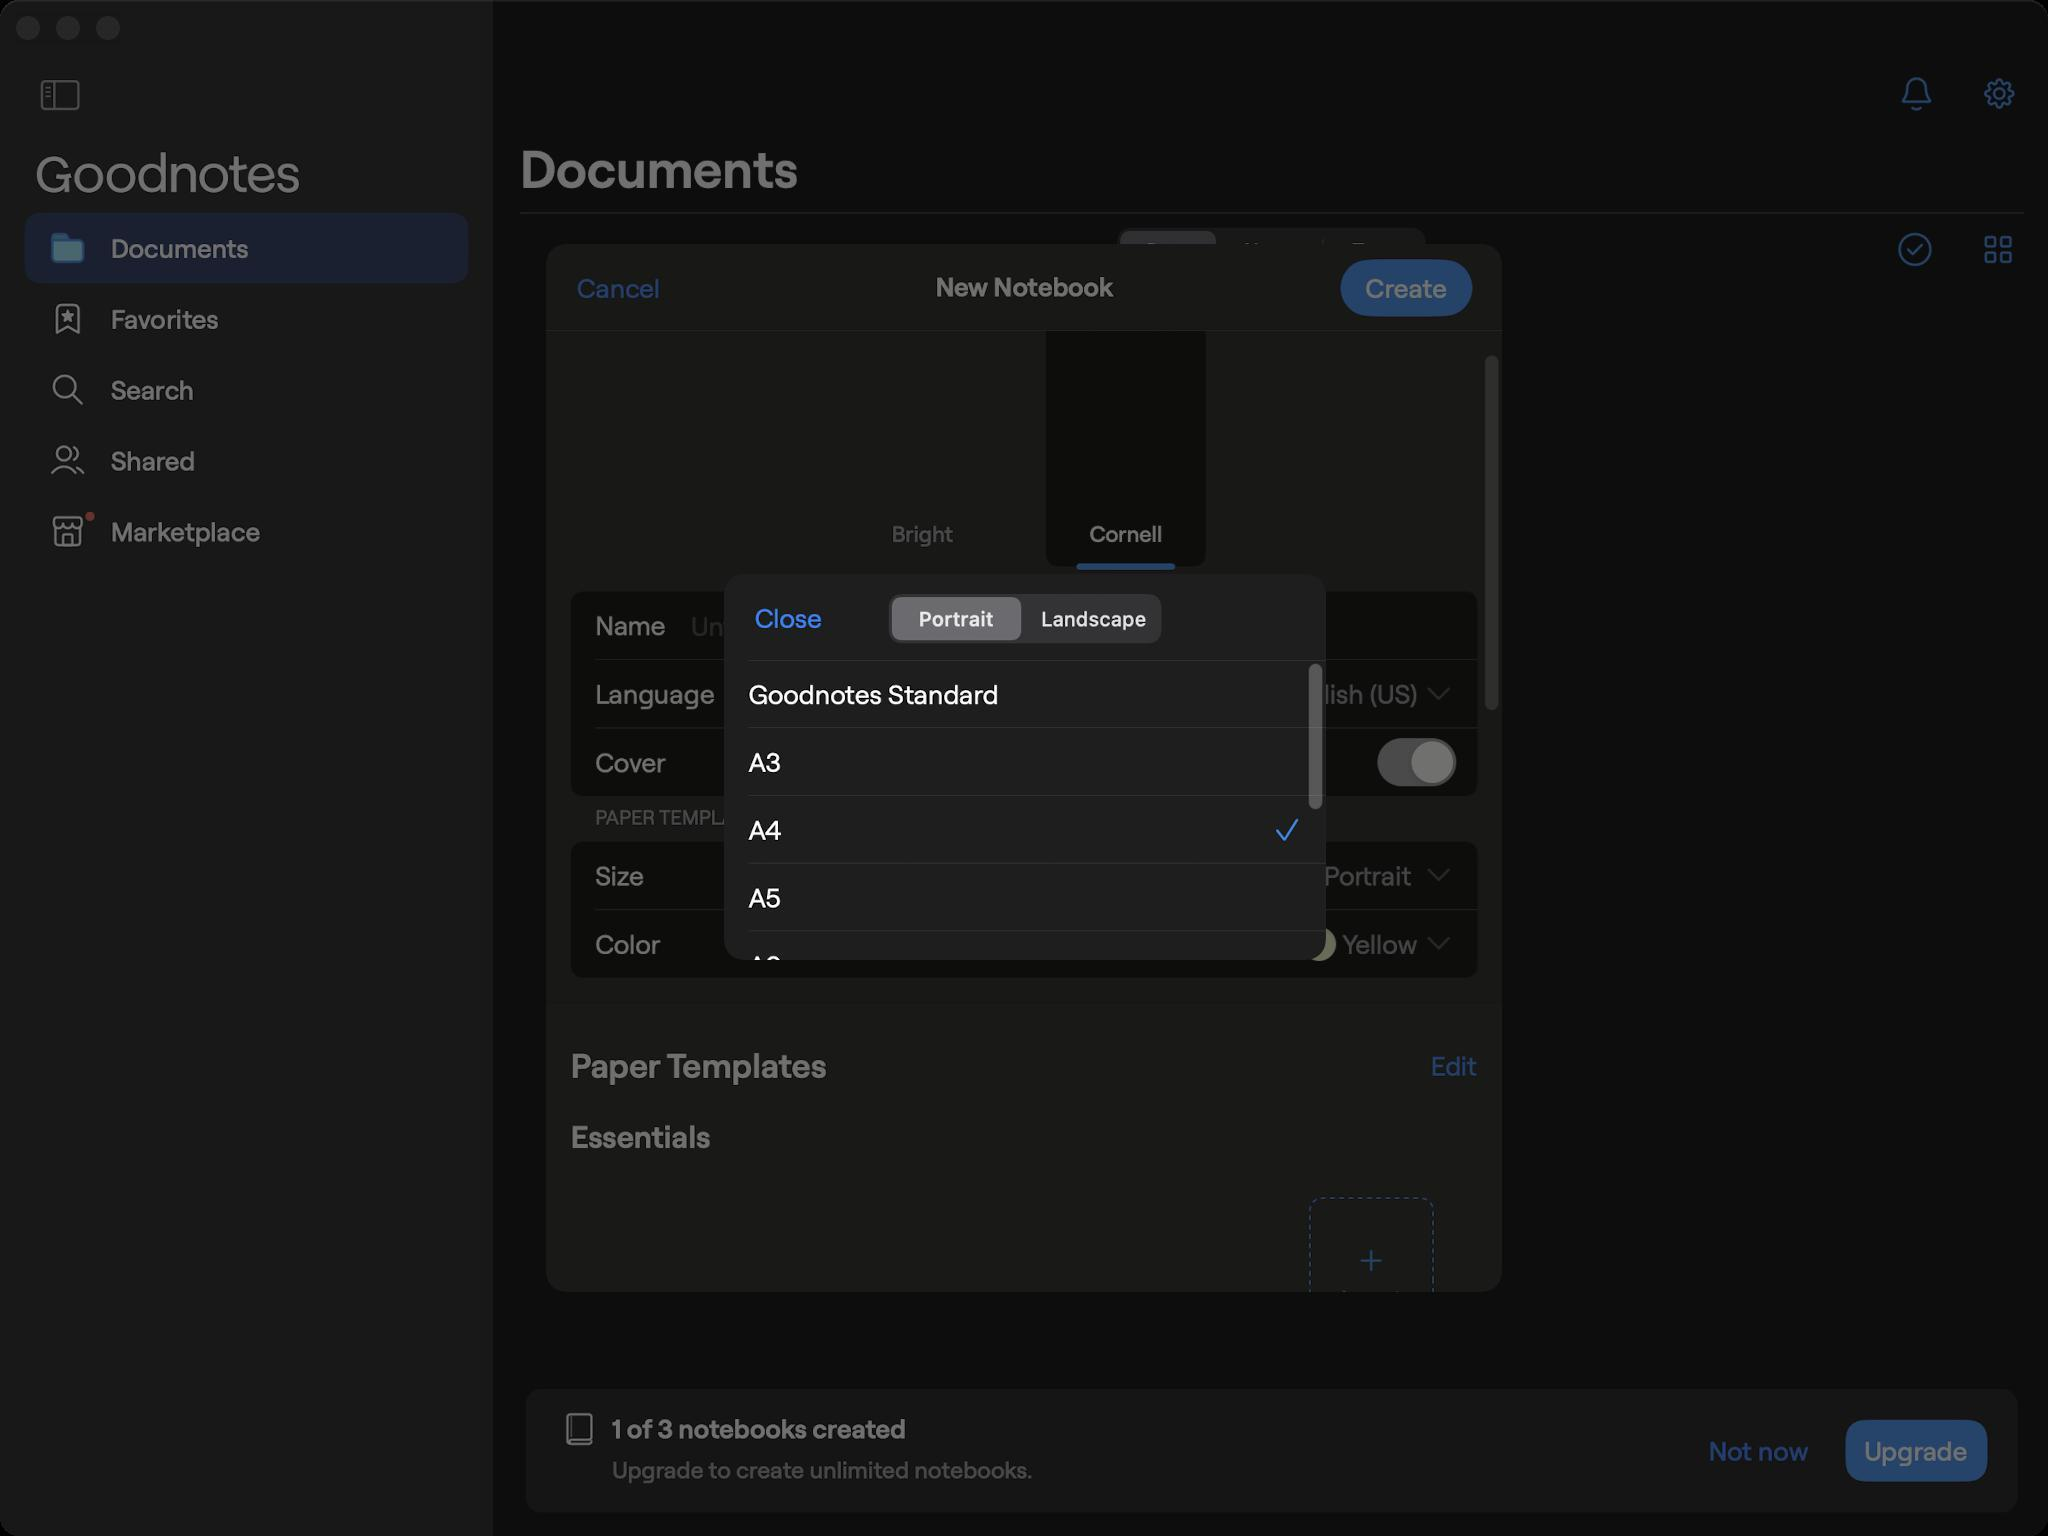
Accessibility tree:
{"name": "Documents", "role": "AXWindow", "description": null, "role_description": "standard window", "value": null, "position": "352.00;95.00", "size": "1024;768", "children": [{"name": null, "role": "AXGroup", "description": null, "role_description": "group", "value": null, "position": "0.00;0.00", "size": "1024;768", "children": [{"name": null, "role": "AXGroup", "description": null, "role_description": "group", "value": null, "position": "0.00;0.00", "size": "1024;28", "children": []}, {"name": null, "role": "AXGroup", "description": null, "role_description": "group", "value": null, "position": "0.00;0.00", "size": "1024;15", "children": []}, {"name": null, "role": "AXGroup", "description": null, "role_description": "group", "value": null, "position": "0.00;0.00", "size": "1024;768", "children": []}]}, {"name": null, "role": "AXButton", "description": null, "role_description": "close button", "value": null, "position": "7.00;6.00", "size": "14;16", "children": []}, {"name": null, "role": "AXButton", "description": null, "role_description": "zoom button", "value": null, "position": "47.00;6.00", "size": "14;16", "children": [{"name": null, "role": "AXGroup", "description": null, "role_description": "group", "value": null, "position": "47.00;6.00", "size": "14;16", "children": [{"name": null, "role": "AXGroup", "description": null, "role_description": "group", "value": null, "position": "47.00;6.00", "size": "14;16", "children": []}]}]}, {"name": null, "role": "AXButton", "description": null, "role_description": "minimize button", "value": null, "position": "27.00;6.00", "size": "14;16", "children": []}, {"name": null, "role": "AXSheet", "description": null, "role_description": "sheet", "value": null, "position": "273.00;122.00", "size": "478;524", "children": [{"name": null, "role": "AXGroup", "description": null, "role_description": "group", "value": null, "position": "273.00;122.00", "size": "478;524", "children": [{"name": null, "role": "AXGroup", "description": null, "role_description": "group", "value": null, "position": "273.00;122.00", "size": "478;524", "children": []}]}, {"name": null, "role": "AXSheet", "description": null, "role_description": "sheet", "value": null, "position": "362.00;287.00", "size": "301;193", "children": [{"name": null, "role": "AXGroup", "description": null, "role_description": "group", "value": null, "position": "362.00;287.00", "size": "301;193", "children": [{"name": null, "role": "AXGroup", "description": null, "role_description": "group", "value": null, "position": "362.00;287.00", "size": "301;193", "children": [{"name": null, "role": "AXGroup", "description": null, "role_description": "Nav bar", "value": null, "position": "362.00;287.00", "size": "301;43", "children": [{"name": null, "role": "AXButton", "description": "Close", "role_description": "button", "value": null, "position": "377.40;297.78", "size": "40;22", "children": []}, {"name": null, "role": "AXTabGroup", "description": null, "role_description": "tab group", "value": null, "position": "444.39;297.01", "size": "136;24", "children": [{"name": null, "role": "AXRadioButton", "description": "Portrait", "role_description": "tab", "value": 1, "position": "444.39;297.01", "size": "68;25", "children": []}, {"name": null, "role": "AXRadioButton", "description": "Landscape", "role_description": "tab", "value": 0, "position": "512.92;297.01", "size": "68;25", "children": []}]}]}, {"name": null, "role": "AXGroup", "description": null, "role_description": "group", "value": null, "position": "362.00;287.00", "size": "301;193", "children": [{"name": null, "role": "AXGroup", "description": null, "role_description": "group", "value": null, "position": "362.00;287.00", "size": "301;193", "children": [{"name": null, "role": "AXGroup", "description": null, "role_description": "collection", "value": null, "position": "362.00;287.00", "size": "301;193", "children": [{"name": null, "role": "AXGroup", "description": null, "role_description": "group", "value": null, "position": "362.00;330.12", "size": "301;34", "children": [{"name": null, "role": "AXButton", "description": "Goodnotes Standard", "role_description": "button", "value": null, "position": "362.00;330.12", "size": "301;34", "children": []}]}, {"name": null, "role": "AXGroup", "description": null, "role_description": "group", "value": null, "position": "362.00;364.00", "size": "301;34", "children": [{"name": null, "role": "AXButton", "description": "A3", "role_description": "button", "value": null, "position": "362.00;364.00", "size": "301;34", "children": []}]}, {"name": null, "role": "AXGroup", "description": null, "role_description": "group", "value": null, "position": "362.00;397.88", "size": "301;34", "children": [{"name": null, "role": "AXButton", "description": "A4", "role_description": "button", "value": null, "position": "362.00;397.88", "size": "301;34", "children": []}]}, {"name": null, "role": "AXGroup", "description": null, "role_description": "group", "value": null, "position": "362.00;431.76", "size": "301;34", "children": [{"name": null, "role": "AXButton", "description": "A5", "role_description": "button", "value": null, "position": "362.00;431.76", "size": "301;34", "children": []}]}, {"name": null, "role": "AXGroup", "description": null, "role_description": "group", "value": null, "position": "362.00;465.64", "size": "301;34", "children": [{"name": null, "role": "AXButton", "description": "A6", "role_description": "button", "value": null, "position": "362.00;465.64", "size": "301;34", "children": []}]}]}]}]}]}]}]}]}]}